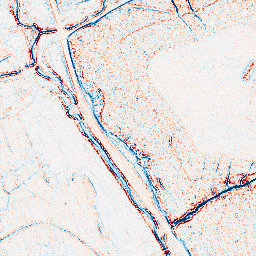
Category: edge_preserving
Decomposition family: bilateral
Decomposition parameters: d: 5
sigma_color: 150
sigma_space: 75
Upsampling method: sinc_blackman
Upsampling parameters: scale: 2
kernel_size: 8
Upsampling scale: 2